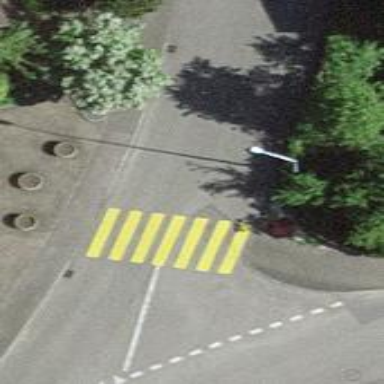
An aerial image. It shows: Zebra crossing on the road.